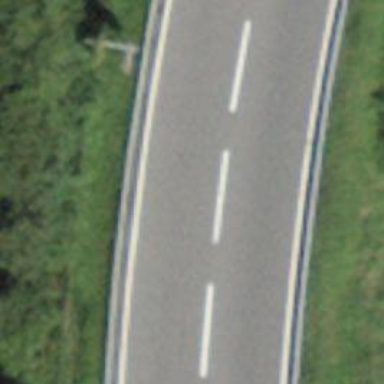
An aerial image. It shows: Asphalt motorway of trunk classification.